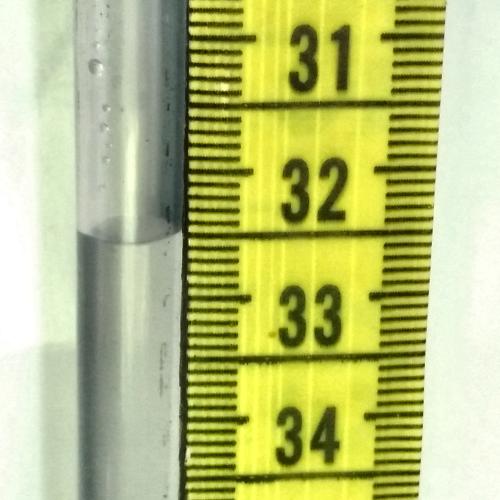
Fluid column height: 32.5 cm